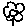
Label: flower